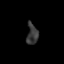
Tissue: lung
Cell type: Epithelial cells
Senescence score: 0.2264
Nuclear area (px): 228
Mean DAPI intensity: 56.272